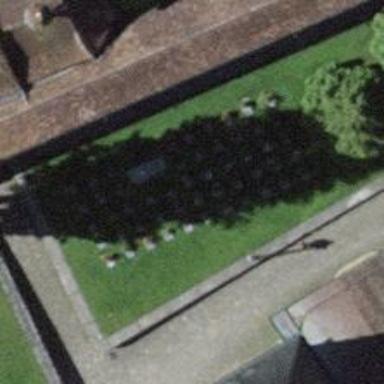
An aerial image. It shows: Historic memorial.